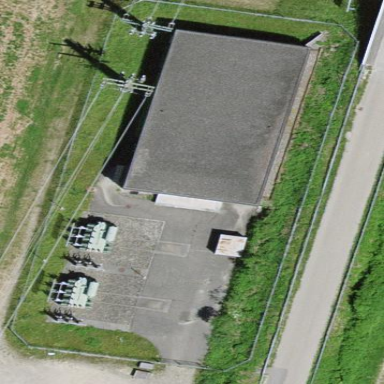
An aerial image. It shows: Power substation.